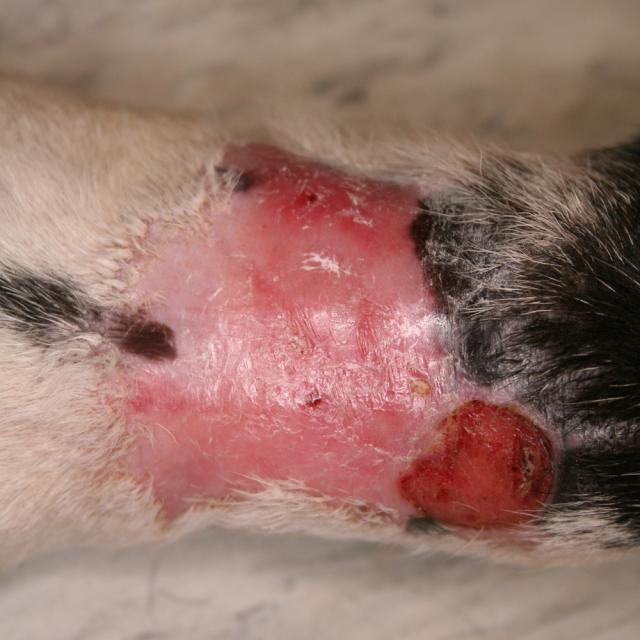
Canine dermatitis — inflammation of the skin presenting with erythema, pruritus, papules, and excoriation. May be allergic, contact, or atopic in origin.